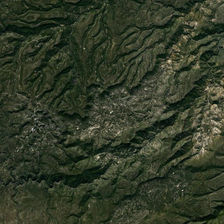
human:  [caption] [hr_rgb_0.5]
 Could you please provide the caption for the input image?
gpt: many long mountain roads are on the green hills .

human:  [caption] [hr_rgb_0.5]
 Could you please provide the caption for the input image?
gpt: it is a piece of irregular green mountain .

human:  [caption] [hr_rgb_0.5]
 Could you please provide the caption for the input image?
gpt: it is a piece of irregular green mountain .

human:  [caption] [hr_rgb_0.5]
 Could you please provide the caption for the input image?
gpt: the green hills are next to each other in an unbroken line .

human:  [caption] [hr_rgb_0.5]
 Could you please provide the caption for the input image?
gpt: the green hills are next to each other in an unbroken line .